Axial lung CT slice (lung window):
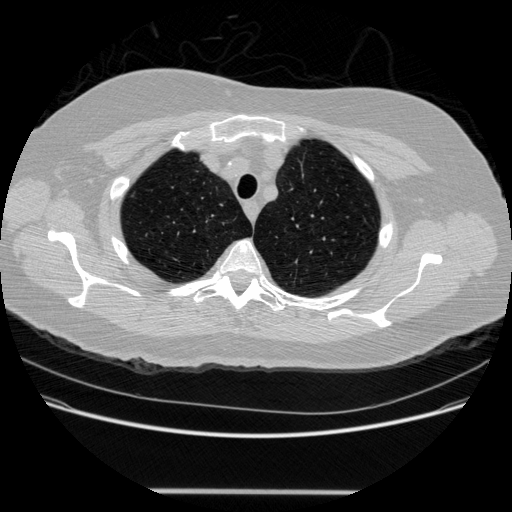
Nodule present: no